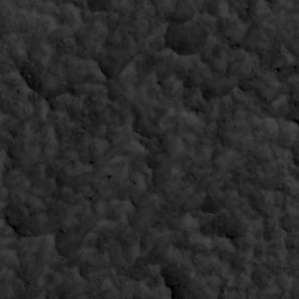
Label: non_frost